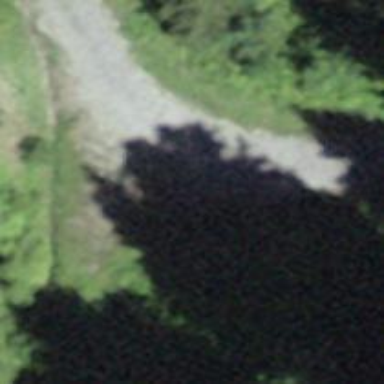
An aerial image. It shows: Unpaved track road.